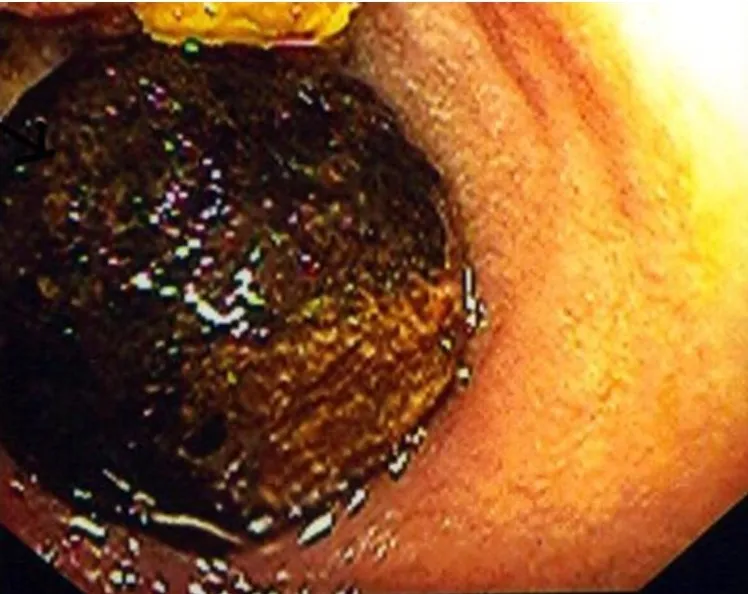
Upper endoscopy demonstrates a large, round, smooth mass occupying alomst the entire duodenal lumen.
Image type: endoscopy (gi_endoscopy)